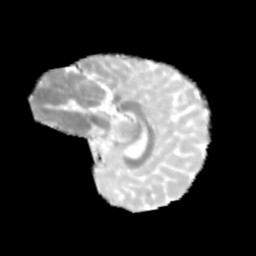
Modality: MD
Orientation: sagittal
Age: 10
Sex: male
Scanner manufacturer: siemens
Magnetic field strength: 3 T
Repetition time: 3.8 s
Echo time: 0.07 s